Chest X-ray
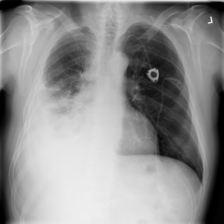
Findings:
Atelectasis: negative
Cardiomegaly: negative
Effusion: positive
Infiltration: negative
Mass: positive
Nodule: negative
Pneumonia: negative
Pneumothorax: negative
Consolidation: negative
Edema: negative
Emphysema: negative
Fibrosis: negative
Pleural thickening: negative
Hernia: negative